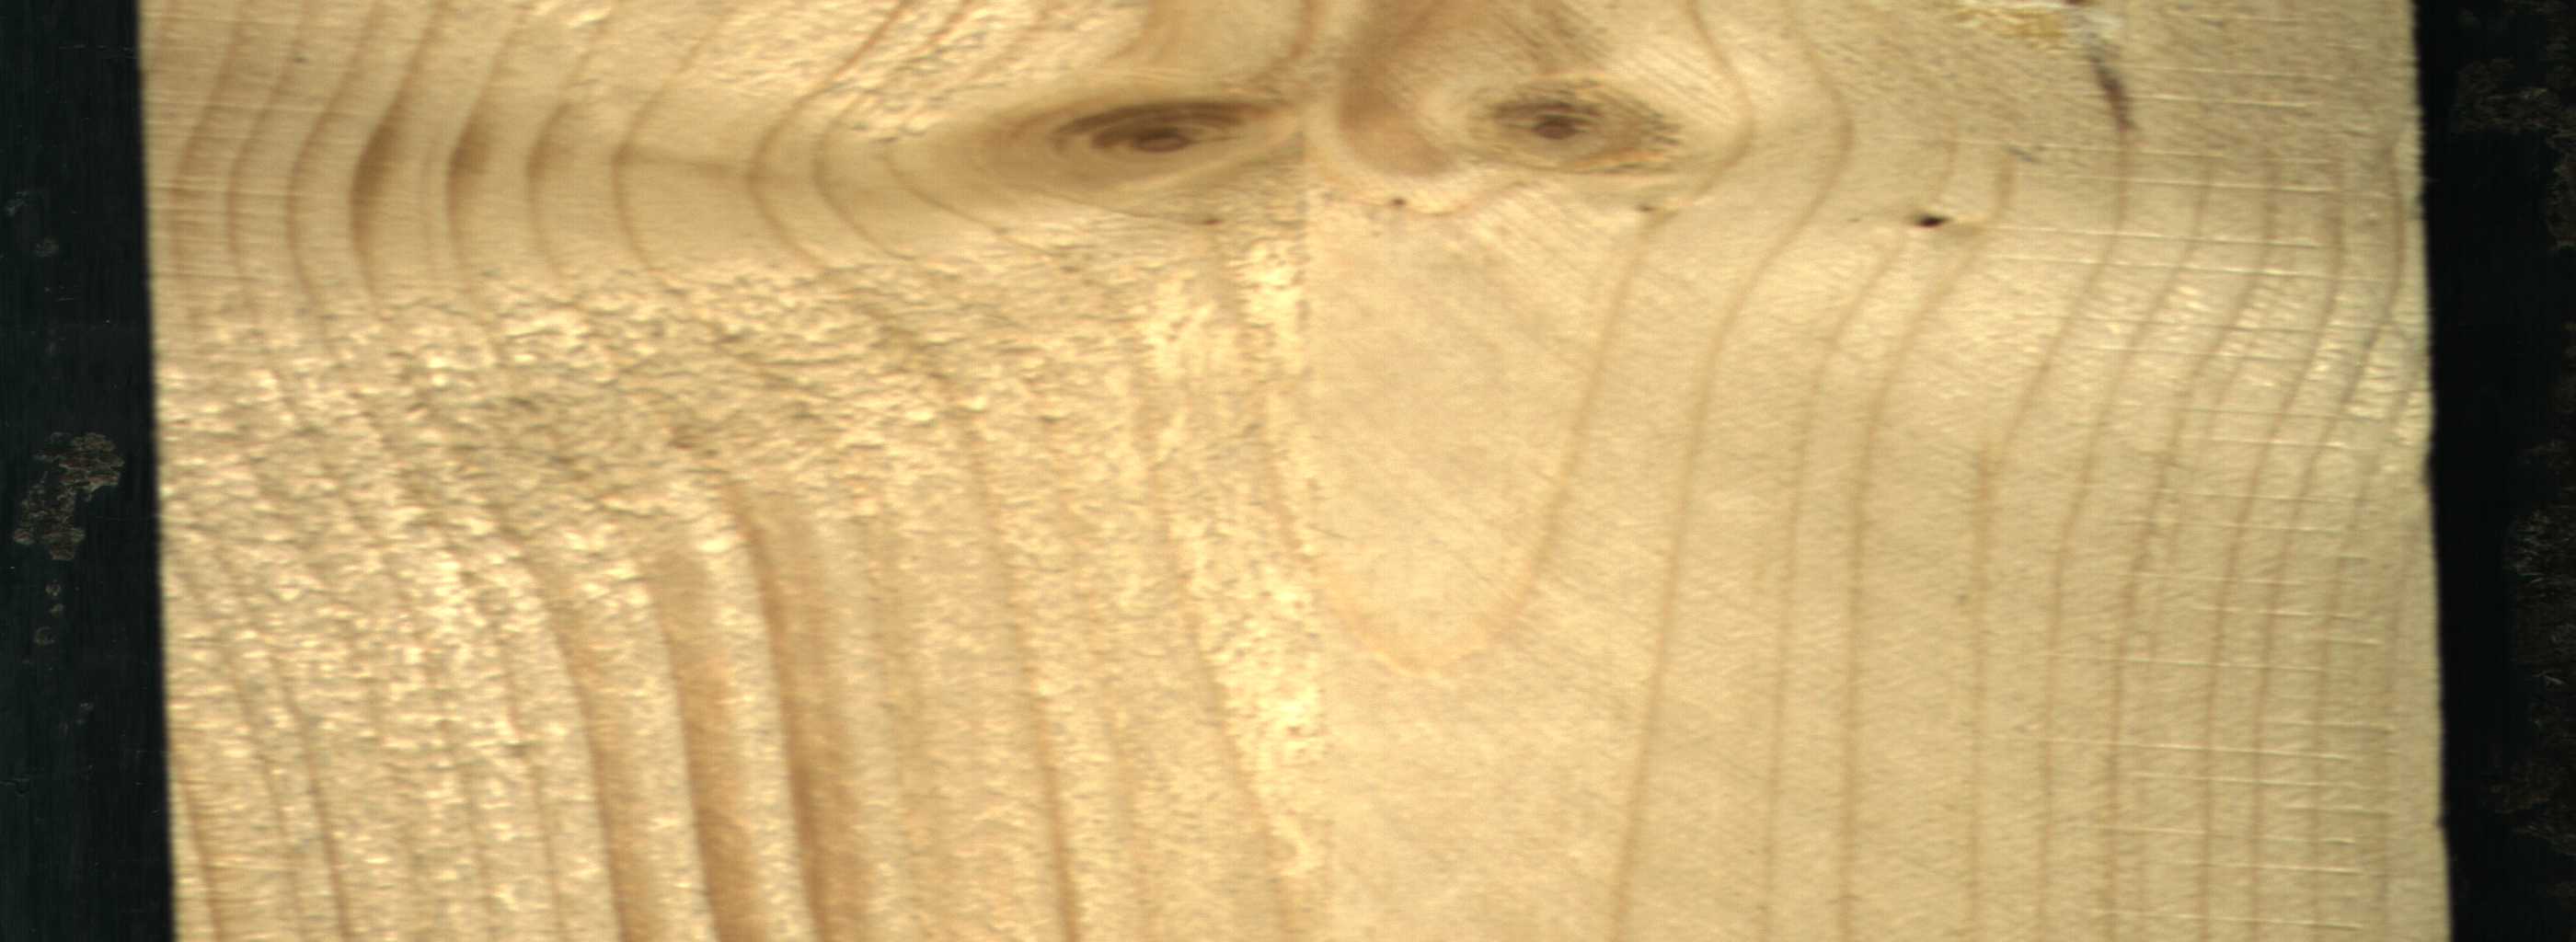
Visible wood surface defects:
resin
Dead_Knot
Live_Knot
Live_Knot